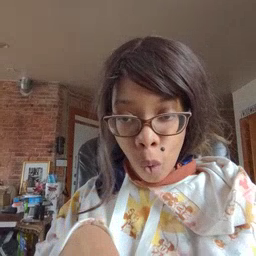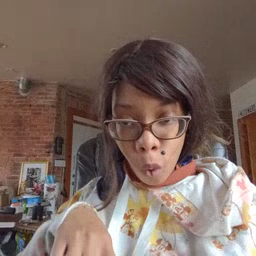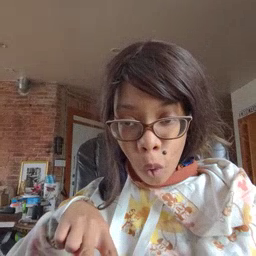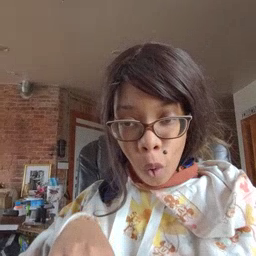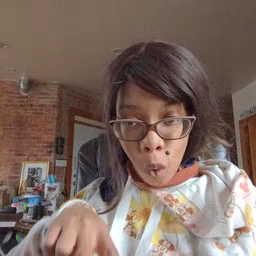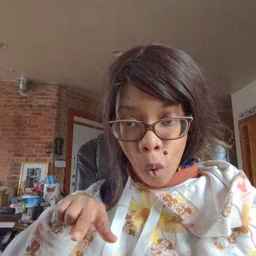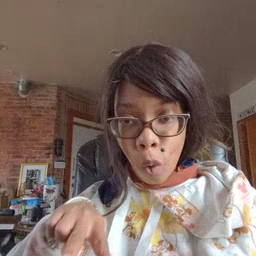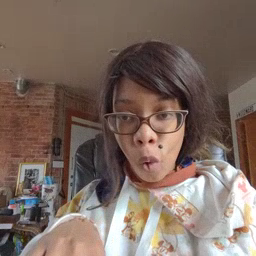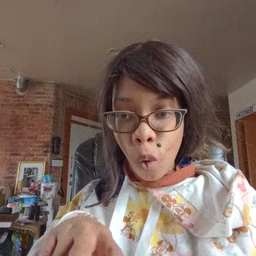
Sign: vacuum